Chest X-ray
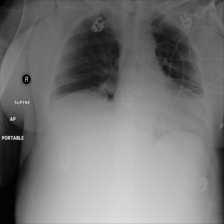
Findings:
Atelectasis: negative
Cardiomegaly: negative
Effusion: negative
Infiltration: negative
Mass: negative
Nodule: negative
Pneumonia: negative
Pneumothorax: negative
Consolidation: negative
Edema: negative
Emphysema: negative
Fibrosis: negative
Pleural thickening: negative
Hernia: negative